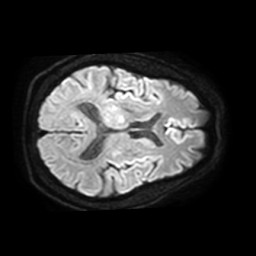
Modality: TRACE
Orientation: axial
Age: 50
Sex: male
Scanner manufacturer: philips
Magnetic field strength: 3 T
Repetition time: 4.414 s
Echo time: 0.06011 s